Question: I want to show pictures depending on the category that is associated with the object. There is an array of objects and each object contains a category key. There is a separate array called categories. I want to be able to click on one of the values from the categories array and have it show all the objects that have same category key.
The values in the categories array are dynamically created.
I am able to show both the categories array as well as map through the array of objects and get all the objects. I am not sure how I would connect both of them though.
Here is an image of what I have so far:

This shows all the saved images with all the categories.
I want to be able to click a category like change, and only get objects associated with that category.
Images.js
'''
const Images = props => {
let { images } = props;
const categoriesView = () => {
if (images !== [] && images !== undefined) {
return (
<div>
{images.map(img => {
let { id, link, category } = img;
console.log('category', category)
return (
<div key={id}>
<Image saved="true" cats={link} alt="icons" />
</div>
);
})}
</div>
);
}
};
return <div>{categoriesView()}</div>;
};
'''
Category.js
'''
const Category = () => {
return (
<ul>
{categories.map(category => {
return (
<li
onClick={props.click}
value={category}
key={category}
>
{category}
</li>
);
})}
</ul>
);
};
'''
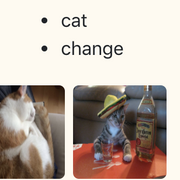
Answer: I think you would have better success doing something like this. Have a higher-order-component like Categories, feed the selectedCategory to the Images component.
'''
import React from "react";
import Images from "./Images";
class Categories extends React.Component {
state = {
categories: ["sleeping", "eating", "standing"],
selectedCategory: ""
};
selectCategory = category => {
this.setState(
{
selectedCategory: category
},
() => console.log(this.state.selectedCategory)
);
};
render() {
const categories = this.state.categories;
const selectedCategory = this.state.selectedCategory;
return (
<div>
{categories.map(category => {
return (
<div onClick={() => this.selectCategory(category)}>{category}</div>
);
})}
<Images category={this.state.selectedCategory} />
</div>
);
}
}
export default Categories;
'''
'''
import React from "react";
const catPictures = [
{
id: 1,
link:
"https://www.catster.com/wp-content/uploads/2017/07/gray-and-white-cat-asleep-with-whiskers-out.jpg",
category: "sleeping"
},
{
id: 2,
link: "https://i.ytimg.com/vi/MVV_HXtEbLo/hqdefault.jpg",
category: "standing"
},
{
id: 3,
link:
"https://www.catster.com/wp-content/uploads/2015/06/cat-eating-plate-shutterstock_92543212.jpg",
category: "eating"
}
];
const Images = props => {
return (
<div>
{catPictures
.filter(cat => cat.category == props.category)
.map(cat => (
<img src={cat.link} />
))}
</div>
);
};
export default Images;
'''
Here is the sandbox as well:
<URL>
Let me know if you have any questions.